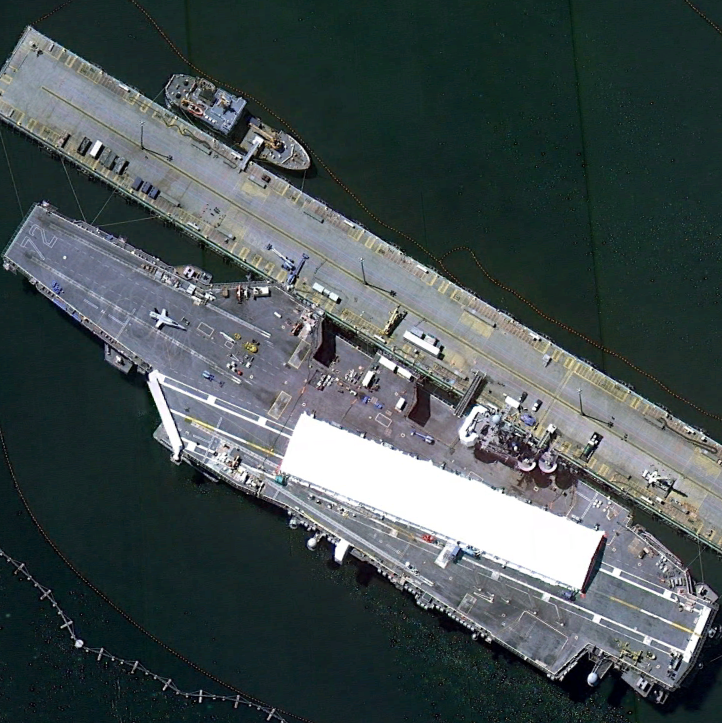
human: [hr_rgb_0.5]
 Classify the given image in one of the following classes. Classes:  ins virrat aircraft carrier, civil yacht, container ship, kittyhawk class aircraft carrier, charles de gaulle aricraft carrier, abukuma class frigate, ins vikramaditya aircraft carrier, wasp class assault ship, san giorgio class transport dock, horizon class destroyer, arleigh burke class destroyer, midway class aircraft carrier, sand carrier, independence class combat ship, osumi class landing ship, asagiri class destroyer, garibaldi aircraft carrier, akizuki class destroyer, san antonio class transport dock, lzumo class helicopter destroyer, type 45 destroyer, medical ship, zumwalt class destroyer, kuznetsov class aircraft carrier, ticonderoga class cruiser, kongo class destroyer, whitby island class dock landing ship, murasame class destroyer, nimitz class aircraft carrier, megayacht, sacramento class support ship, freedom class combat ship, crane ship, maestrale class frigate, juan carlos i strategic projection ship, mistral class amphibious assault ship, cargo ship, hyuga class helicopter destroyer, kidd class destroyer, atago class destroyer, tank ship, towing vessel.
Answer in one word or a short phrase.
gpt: Nimitz class aircraft carrier